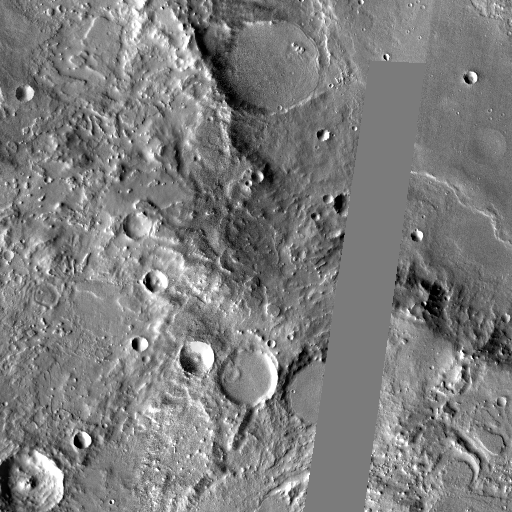
Crater classes present: Background, Other, Layered, Buried